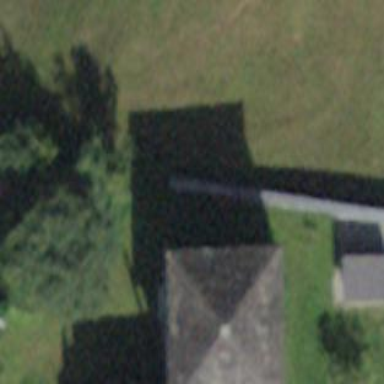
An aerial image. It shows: Detached building.